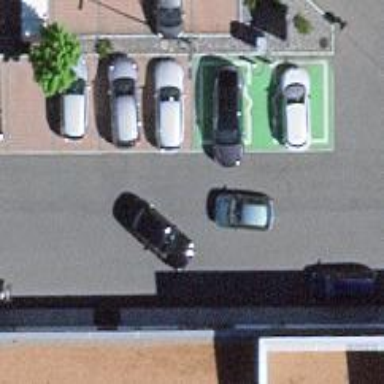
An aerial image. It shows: Parking available on the street side.